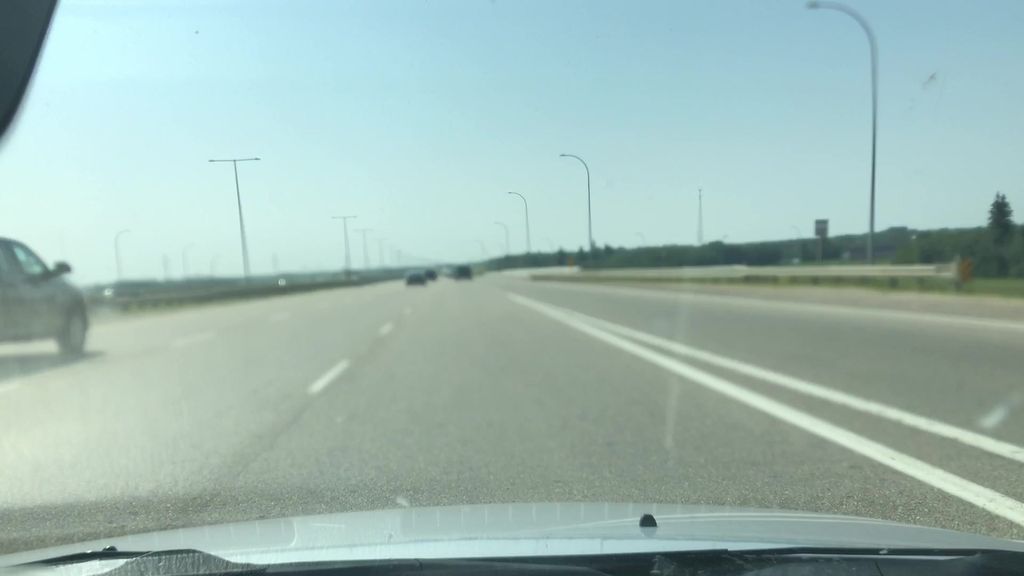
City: edmonton